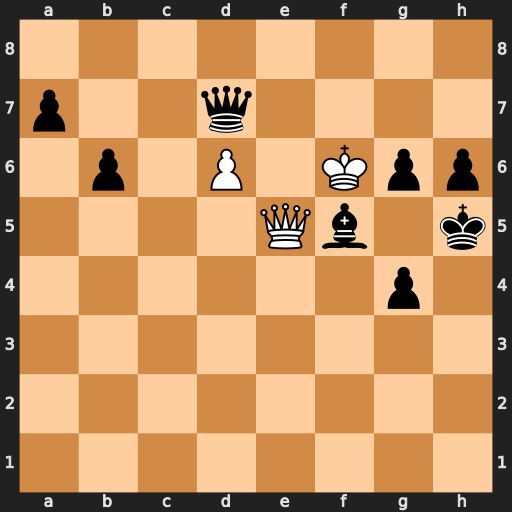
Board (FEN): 8/p2q4/1p1P1Kpp/4Qb1k/6p1/8/8/8
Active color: w
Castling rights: -
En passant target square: -
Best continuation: Qh2#